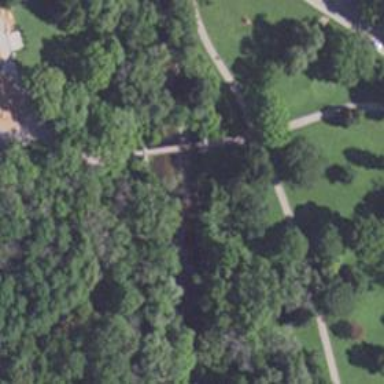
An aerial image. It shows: Footway bridge.